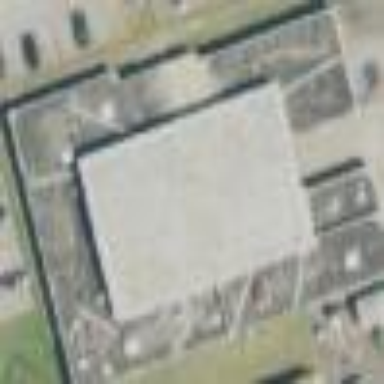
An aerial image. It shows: Building.